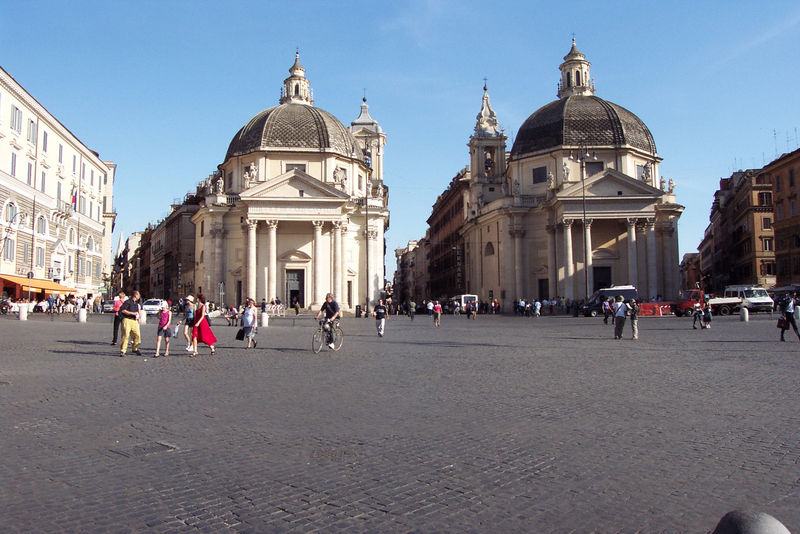
Titel: Santa Maria dei Miracoli und Santa Maria in Monte Santo, Piazza del Popolo
Künstler: Carlo Fontana
Standort: Rom, Sta Maria dei Miracoli (EU - I - Latium)
Schlagwörter: menschen, säulen, barock, renaissance, turm, fläche, giebel, platz, kuppel, fotografie, kirchen, parallel, architrav, rom, portale, klassisch, piazza, gleich, zwillinge, totografie